Question: I'm working on designing a HTML5 canvas test that needs to have two circles at a fixed distance apart but the locations are randomized on each completion of the test. My plan is to keep one of the circles at pre-set locations and find random locations for the other circle.
I'd like to find a list of points a given distance away from a given point as a possible location of center of the other circle. Basically the points on the circumference of a circle with the given point as the center and given distance as radius. Is there any jquery or javascript math function that already does this or will I have to figure out a way to solve the distance formula equation below ?

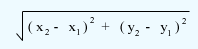
Answer: Given the centre of a fixed circle (x,y), a formula for a uniformly distributed random circle centre of distance from (x,y) is simply:
(x + * costh,y + * sinth)
where th is uniformly distributed over [0,2p). That takes one line of code to create the random angle, and one line to perform those calculations. That's a whopping two lines of code... Of course you'll realise immediately that this formula doesn't require (x,y) to be fixed, so you can just as easily add a third line of code randomising its position at every iteration, and then calculate the random point.
When generalising to higher dimensions (a uniform point on an N-sphere), polar co-ordinates are no longer very useful. There are simple methods that take only 5 lines of code to implement, see <URL>.